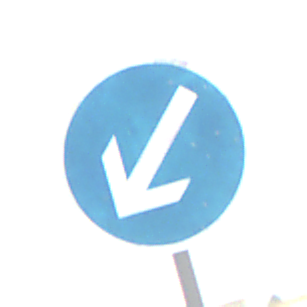
Verkehrszeichen: VorgeschriebeneVorbeifahrtLinks
Umgebung: Outdoor, Suburban
Tageszeit: MorningAfternoon
Wetter: PartlyCloudy
Licht: Natural
Jahreszeit: NotSpecified
Kontrast: HighContrast